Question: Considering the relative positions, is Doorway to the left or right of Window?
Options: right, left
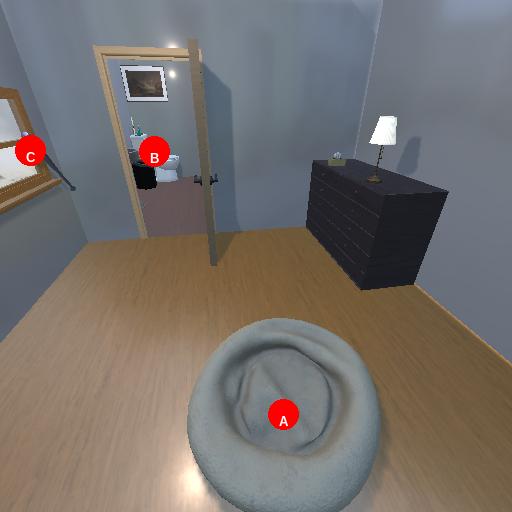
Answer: right